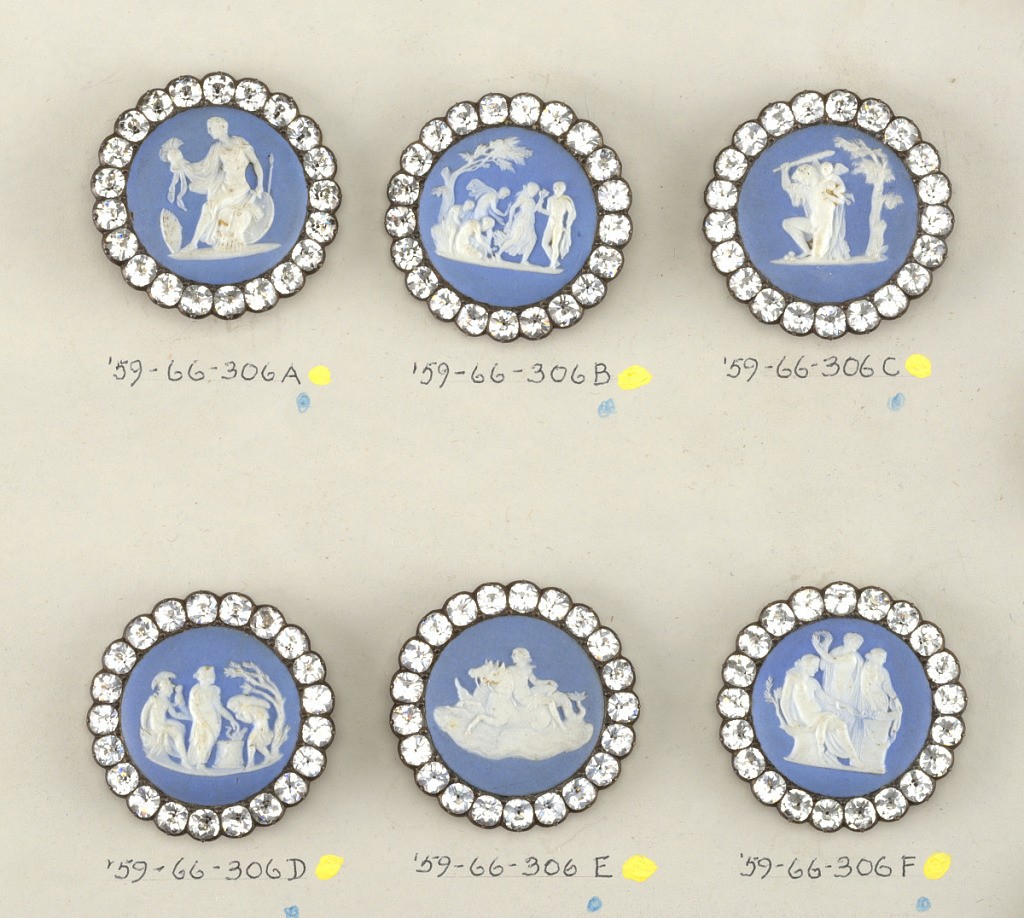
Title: Button
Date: late 19th–early 20th century
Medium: Ceramic, silver, glass
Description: On card 5